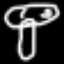
Label: mushroom